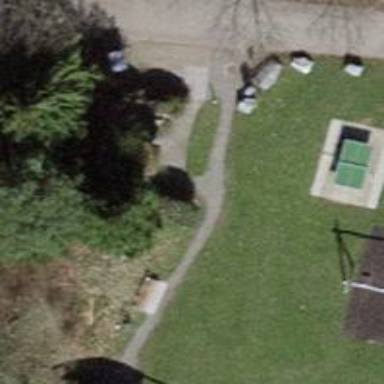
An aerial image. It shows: Toilets.